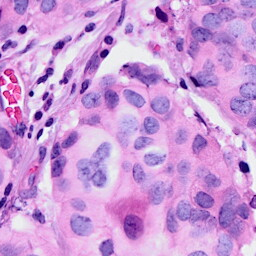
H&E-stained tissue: Breast